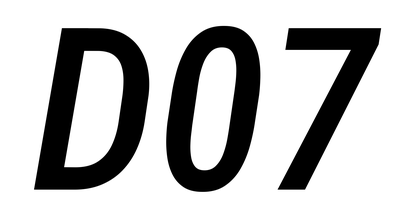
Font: Roboto-Italic_Condensed_Medium_Italic